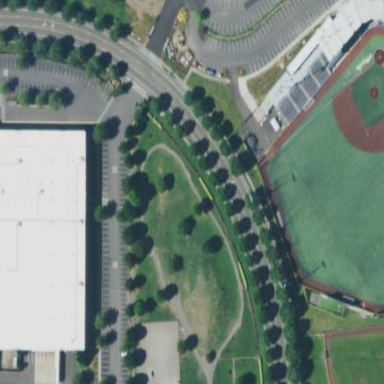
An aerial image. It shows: Dog park with grassy surface enclosed by fence.